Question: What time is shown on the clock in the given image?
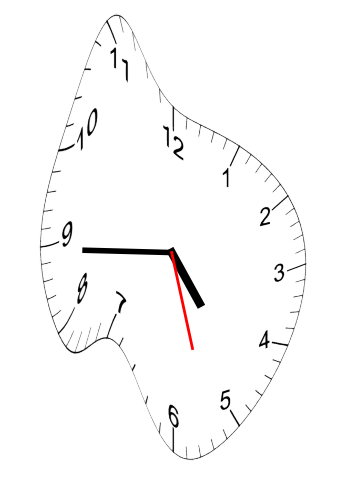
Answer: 04:44:27